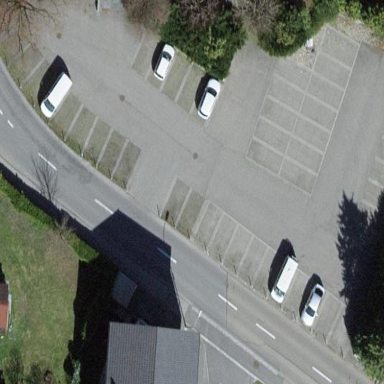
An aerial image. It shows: Paved parking area.